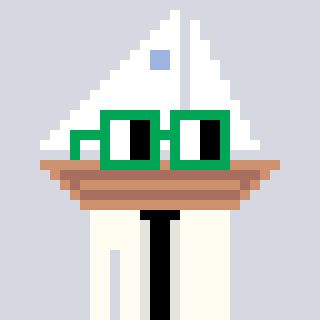
a pixel art character with square green glasses, a sailboat-shaped head and a grayscale-colored body on a cool background